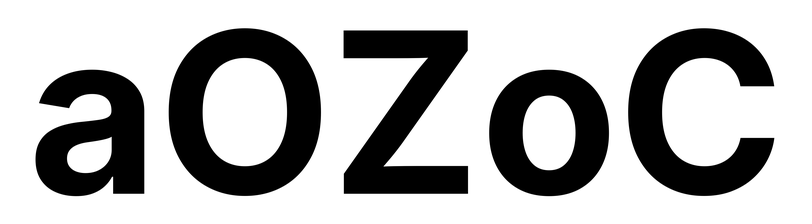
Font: Inter_Bold